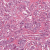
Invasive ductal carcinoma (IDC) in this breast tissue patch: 1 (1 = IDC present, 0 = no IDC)